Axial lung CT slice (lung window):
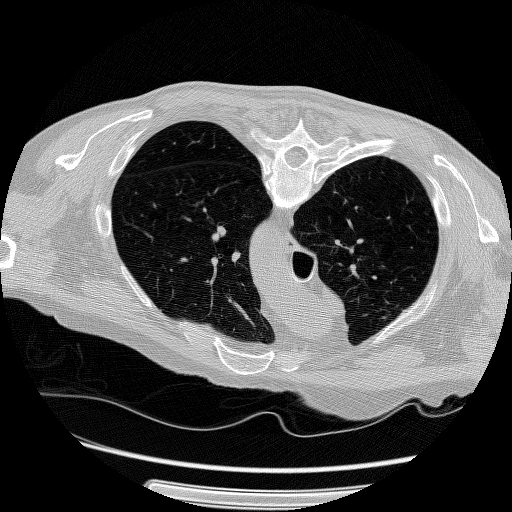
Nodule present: no